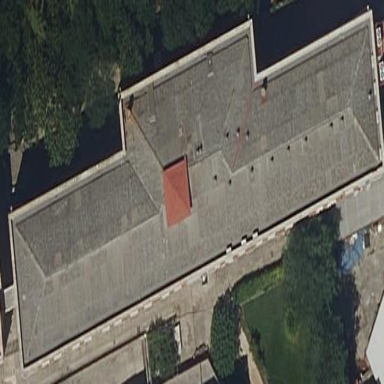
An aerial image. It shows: School building.